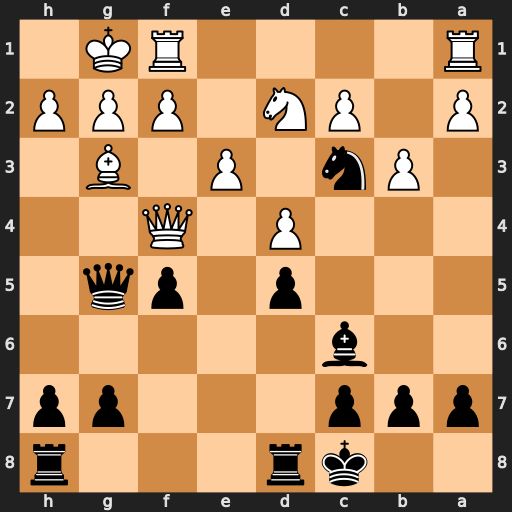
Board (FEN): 2kr3r/ppp3pp/2b5/3p1pq1/3P1Q2/1Pn1P1B1/P1PN1PPP/R4RK1
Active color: b
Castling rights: -
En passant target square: -
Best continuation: Ne2+ Kh1 Nxf4